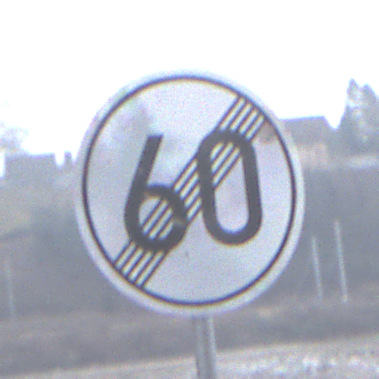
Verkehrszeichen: EndeGeschwindigkeit60
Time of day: MorningAfternoon
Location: Outdoor (Suburban)
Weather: Overcast
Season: NotSpecified
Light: Natural